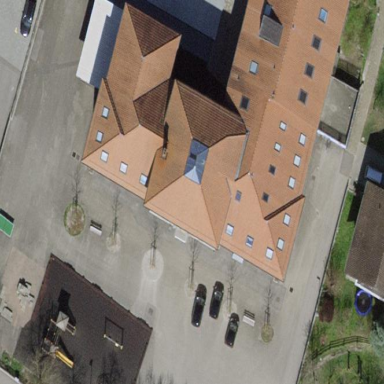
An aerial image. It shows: School.